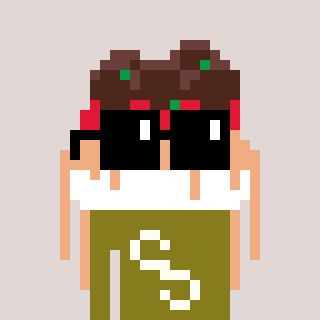
a pixel art character with square black sunglasses, a spaghetti-shaped head and a gunk-colored body on a warm background